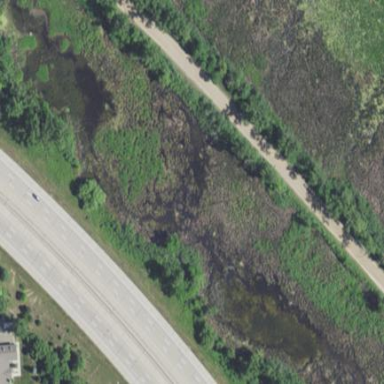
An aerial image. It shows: Marshy wetland area.